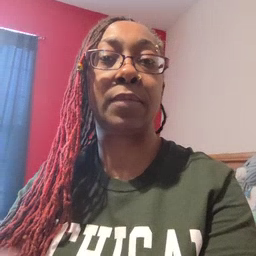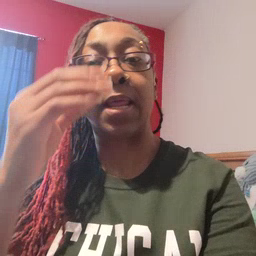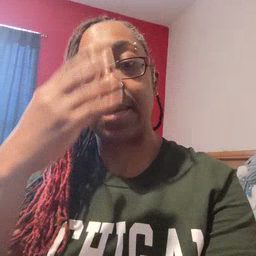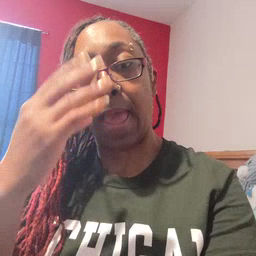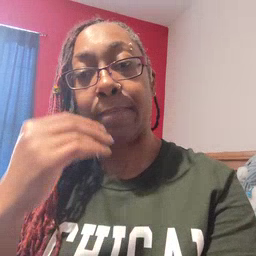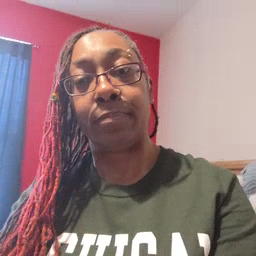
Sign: nap